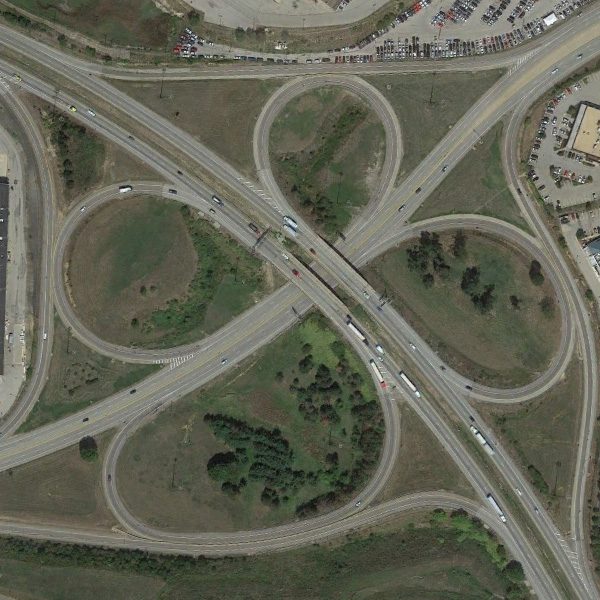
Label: Viaduct